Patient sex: F
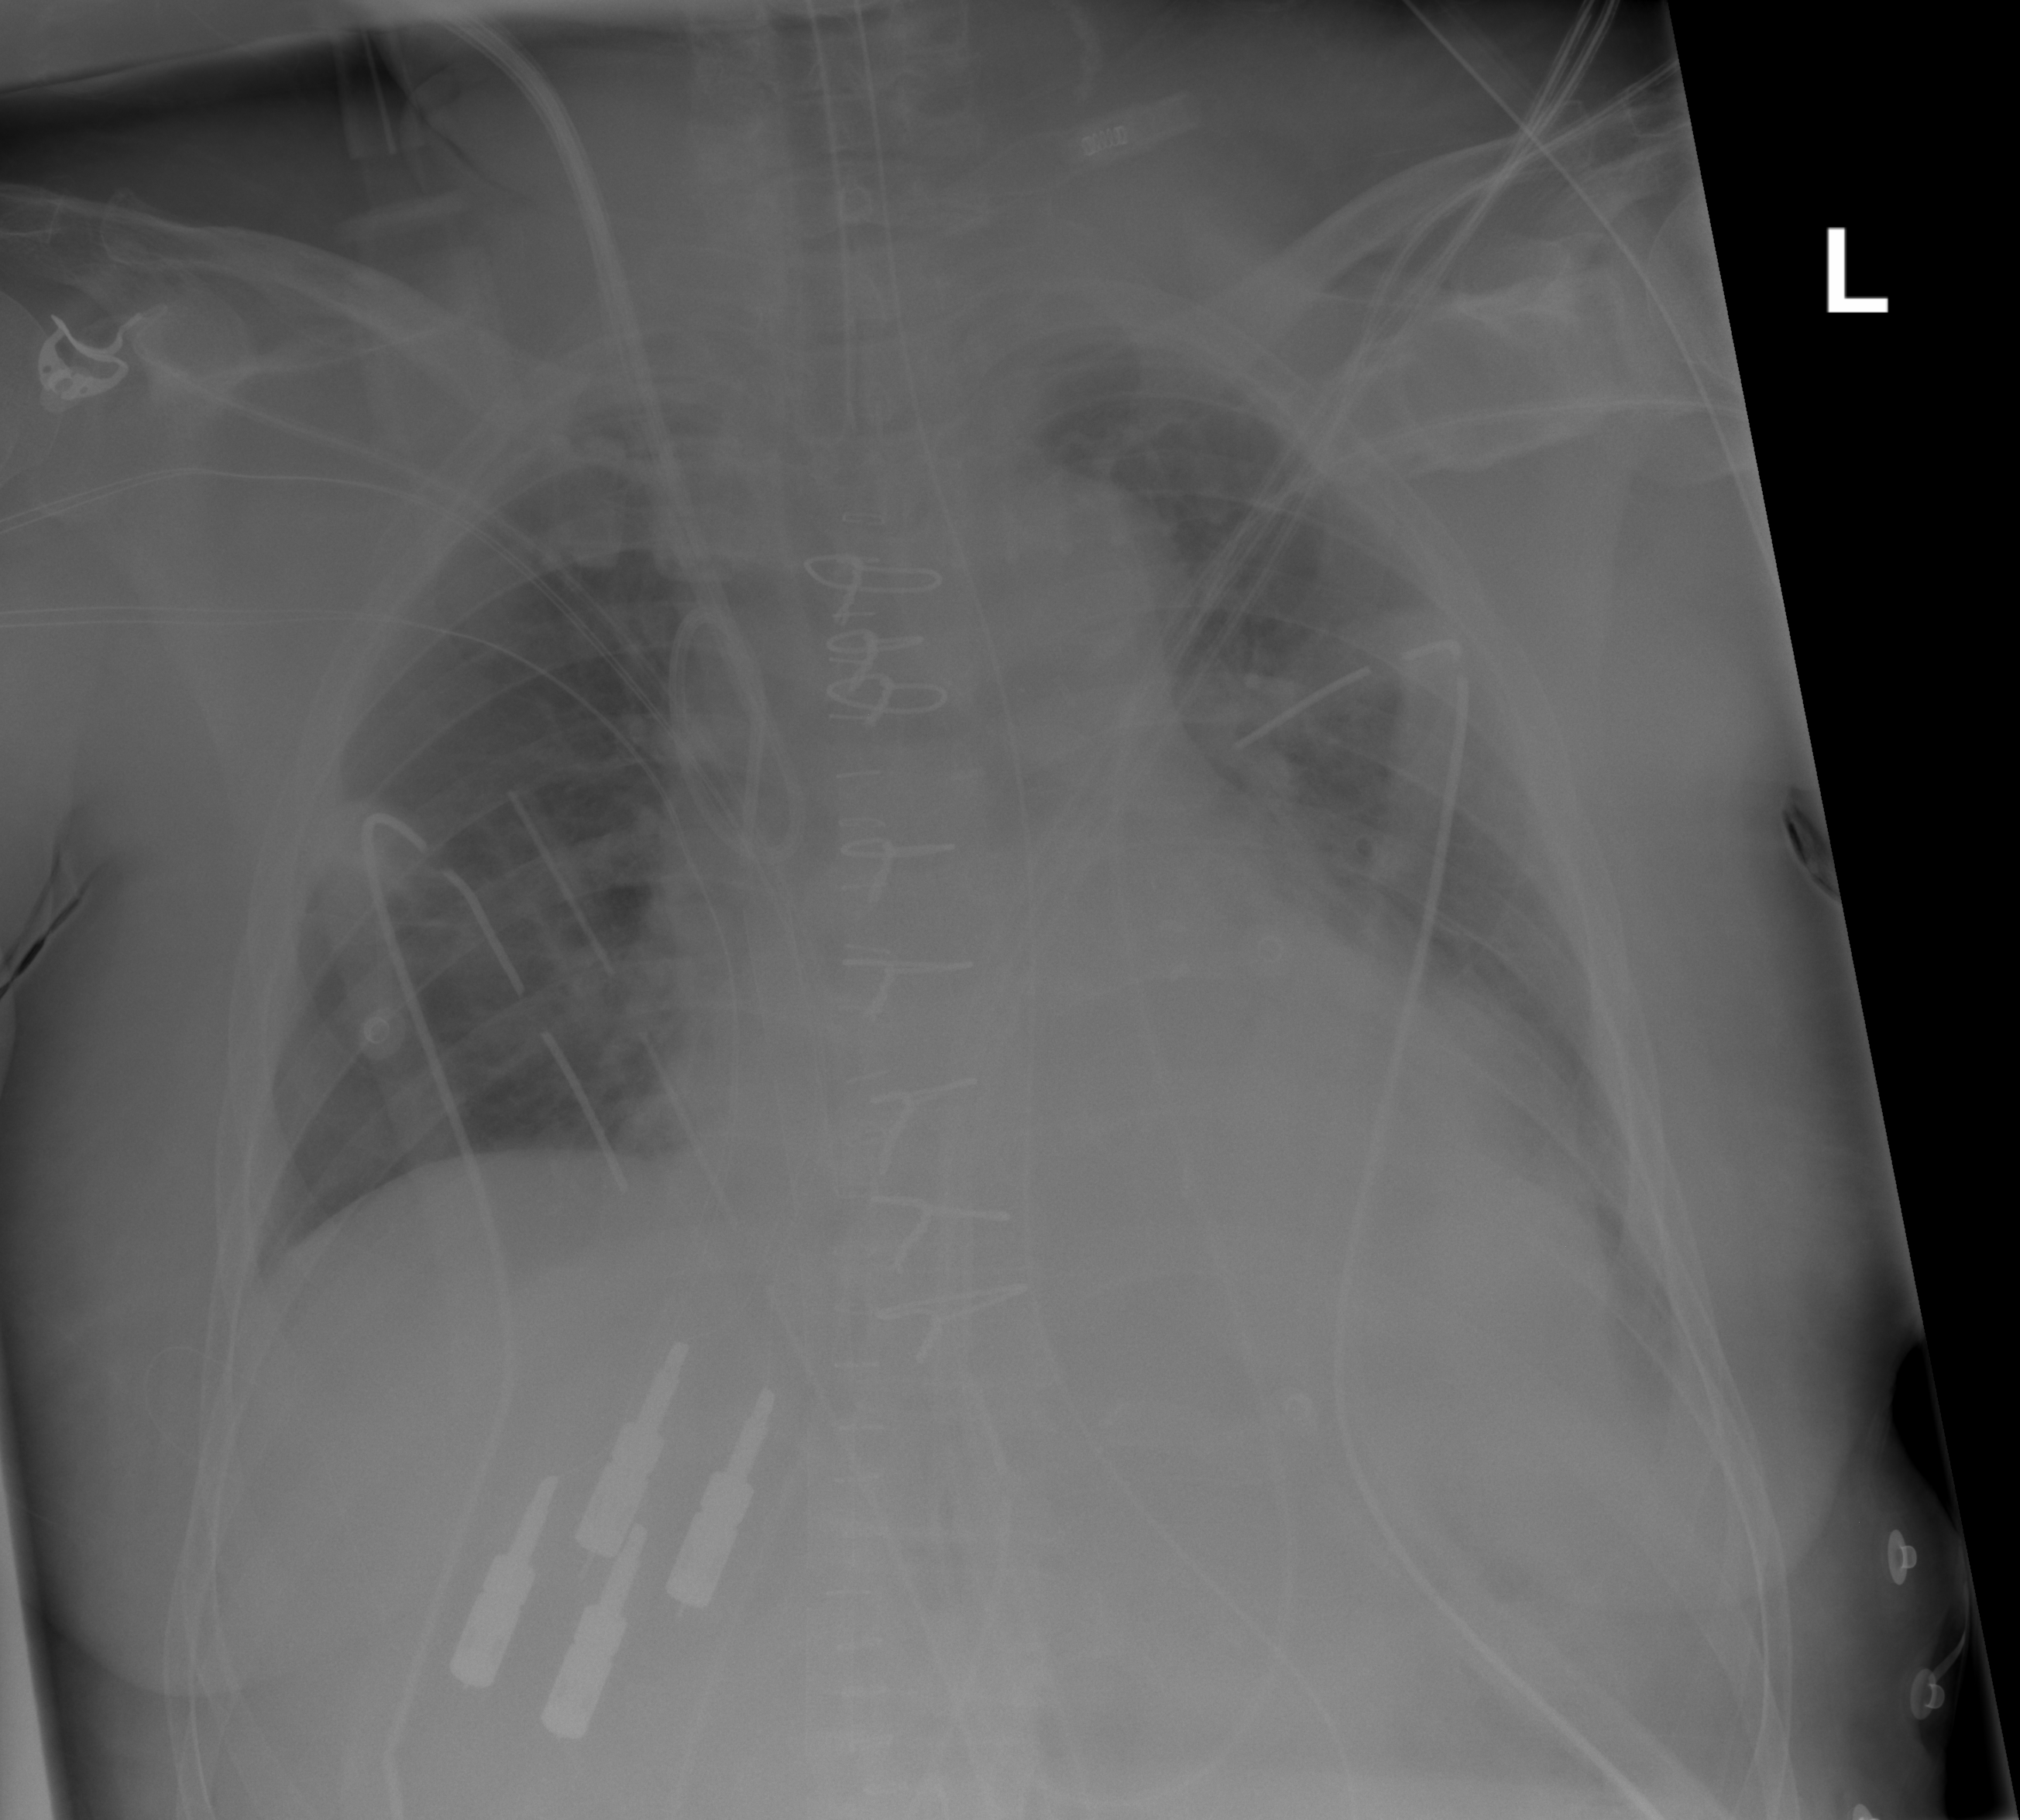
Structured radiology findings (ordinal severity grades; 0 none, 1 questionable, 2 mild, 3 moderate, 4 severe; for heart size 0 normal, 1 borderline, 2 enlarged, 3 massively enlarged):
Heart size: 2
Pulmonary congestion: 2
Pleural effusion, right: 0
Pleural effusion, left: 1
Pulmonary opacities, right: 0
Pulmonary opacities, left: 0
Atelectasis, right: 2
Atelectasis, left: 2